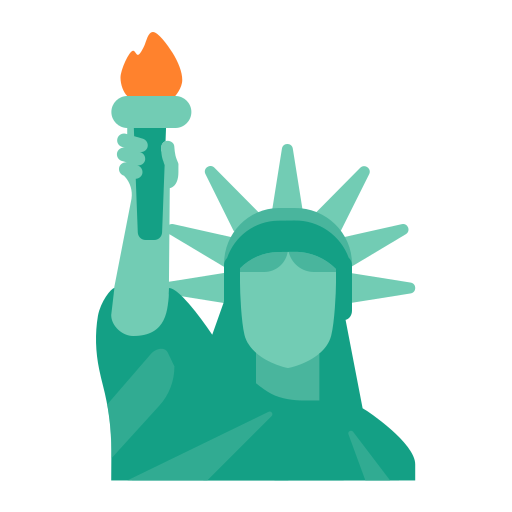
statue of liberty flat